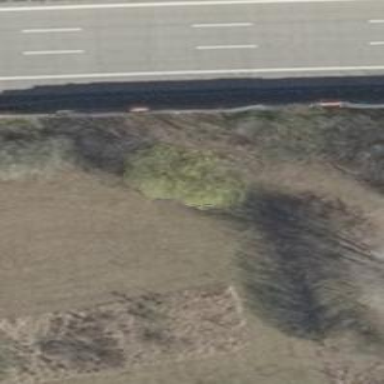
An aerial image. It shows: Deciduous broadleaved tree.